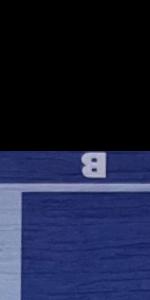
Label: Empty